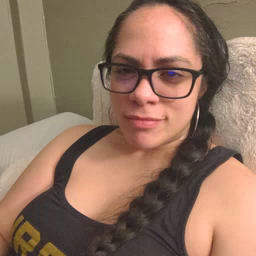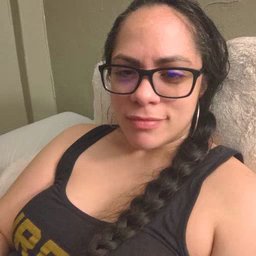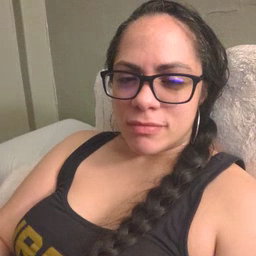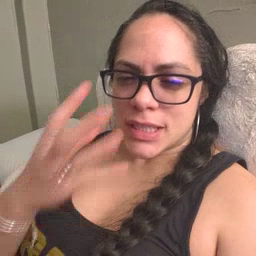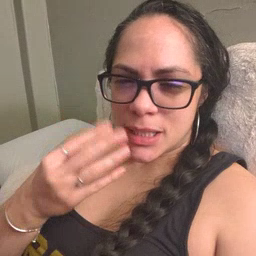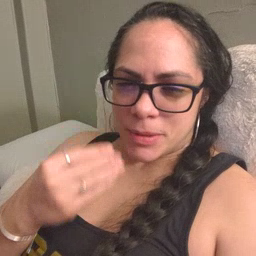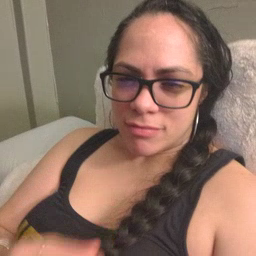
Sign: sleepy